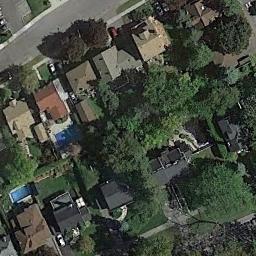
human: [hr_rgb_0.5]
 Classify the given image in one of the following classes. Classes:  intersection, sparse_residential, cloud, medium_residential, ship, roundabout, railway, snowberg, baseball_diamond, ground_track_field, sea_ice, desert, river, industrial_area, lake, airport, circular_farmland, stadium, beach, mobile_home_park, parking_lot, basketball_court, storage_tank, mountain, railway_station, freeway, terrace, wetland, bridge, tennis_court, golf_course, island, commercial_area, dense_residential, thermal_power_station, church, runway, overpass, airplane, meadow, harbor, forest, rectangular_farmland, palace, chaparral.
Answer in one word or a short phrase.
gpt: medium_residential